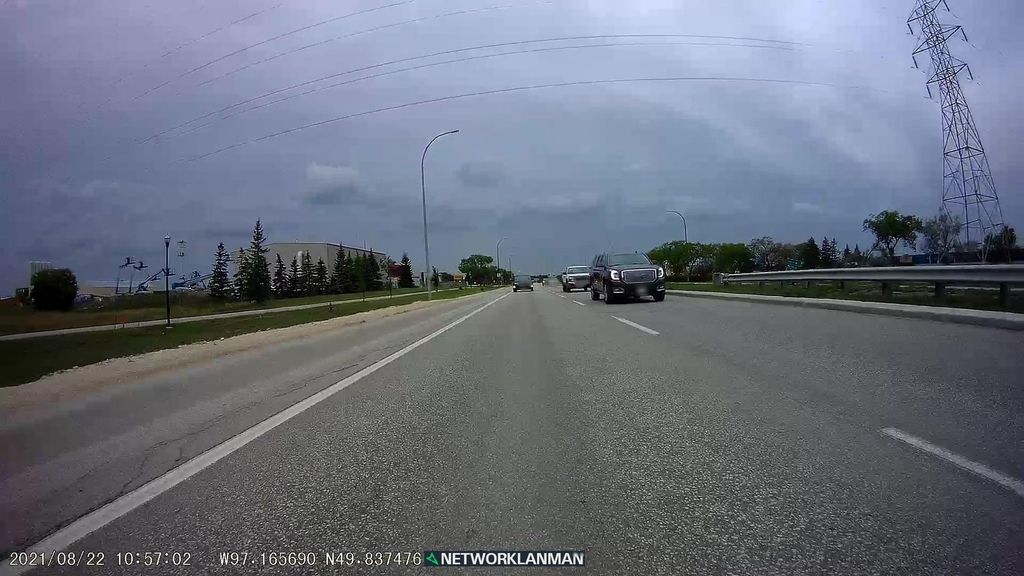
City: winnipeg